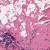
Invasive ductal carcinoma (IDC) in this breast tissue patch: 0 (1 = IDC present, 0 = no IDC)